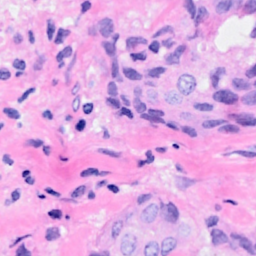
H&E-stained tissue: Breast